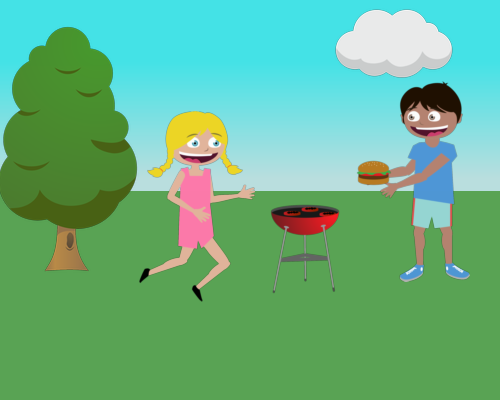
there is a small oak tree to the very left a cloud in the sky about two thirds to the right in the middle is a bbq and to the right is a happy boy holding a hamburger left of a bbq is a happy running girl